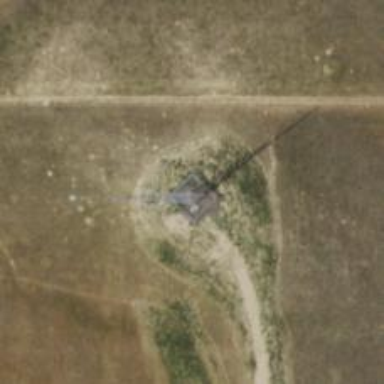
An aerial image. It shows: Mast structure.